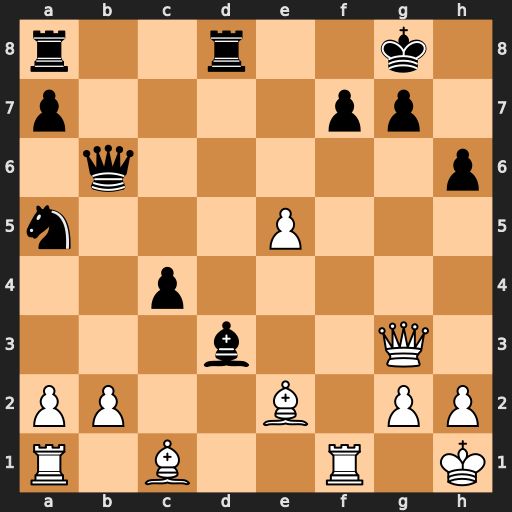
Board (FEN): r2r2k1/p4pp1/1q5p/n3P3/2p5/3b2Q1/PP2B1PP/R1B2R1K
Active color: w
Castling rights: -
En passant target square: -
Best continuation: Rf6 Bxe2 Bxh6 Qxf6 exf6